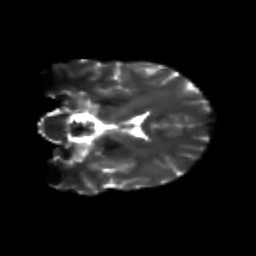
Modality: T2w
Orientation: coronal
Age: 23
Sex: female
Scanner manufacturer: siemens
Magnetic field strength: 3 T
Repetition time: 3.5 s
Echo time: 0.125 s